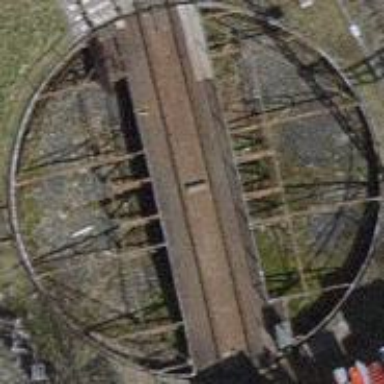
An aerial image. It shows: Siding service railway with electrified contact line and turntable.